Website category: auto
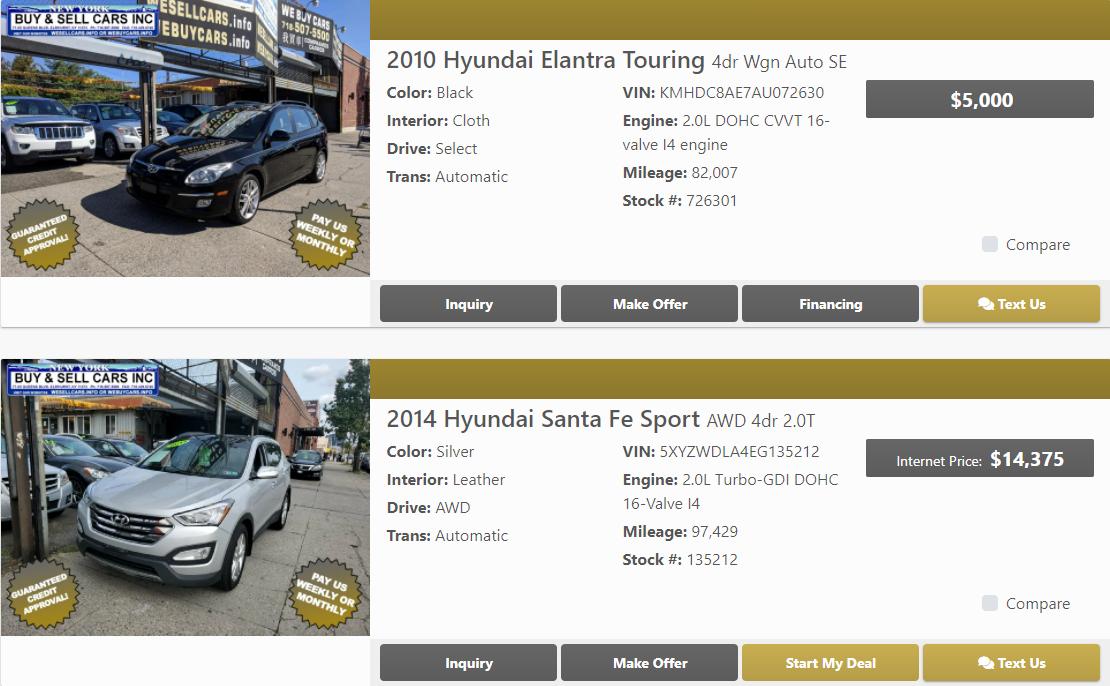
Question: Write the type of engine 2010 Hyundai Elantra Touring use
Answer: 2.0L DOHC CVVT 16-valve I4 engine

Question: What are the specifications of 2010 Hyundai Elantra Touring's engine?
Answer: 2.0L DOHC CVVT 16-valve I4 engine

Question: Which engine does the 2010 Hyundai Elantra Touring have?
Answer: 2.0L DOHC CVVT 16-valve I4 engine

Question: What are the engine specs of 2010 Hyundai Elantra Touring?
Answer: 2.0L DOHC CVVT 16-valve I4 engine

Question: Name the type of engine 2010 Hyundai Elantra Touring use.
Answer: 2.0L DOHC CVVT 16-valve I4 engine

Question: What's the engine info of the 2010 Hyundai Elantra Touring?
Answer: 2.0L DOHC CVVT 16-valve I4 engine

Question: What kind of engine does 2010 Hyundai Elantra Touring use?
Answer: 2.0L DOHC CVVT 16-valve I4 engine

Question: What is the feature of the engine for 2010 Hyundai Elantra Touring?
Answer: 2.0L DOHC CVVT 16-valve I4 engine

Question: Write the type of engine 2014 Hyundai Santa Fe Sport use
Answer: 2.0L Turbo-GDI DOHC 16-Valve I4

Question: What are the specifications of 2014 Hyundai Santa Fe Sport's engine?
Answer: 2.0L Turbo-GDI DOHC 16-Valve I4

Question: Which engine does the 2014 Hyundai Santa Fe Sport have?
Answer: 2.0L Turbo-GDI DOHC 16-Valve I4

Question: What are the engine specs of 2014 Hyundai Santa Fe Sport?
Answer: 2.0L Turbo-GDI DOHC 16-Valve I4

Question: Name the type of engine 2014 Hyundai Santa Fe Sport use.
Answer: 2.0L Turbo-GDI DOHC 16-Valve I4

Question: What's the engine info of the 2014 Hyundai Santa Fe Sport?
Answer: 2.0L Turbo-GDI DOHC 16-Valve I4

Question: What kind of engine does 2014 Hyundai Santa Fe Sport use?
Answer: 2.0L Turbo-GDI DOHC 16-Valve I4

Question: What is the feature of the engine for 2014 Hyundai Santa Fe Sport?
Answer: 2.0L Turbo-GDI DOHC 16-Valve I4

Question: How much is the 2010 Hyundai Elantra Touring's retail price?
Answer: $5,000

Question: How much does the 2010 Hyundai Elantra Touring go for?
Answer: $5,000

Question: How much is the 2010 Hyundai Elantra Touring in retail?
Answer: $5,000

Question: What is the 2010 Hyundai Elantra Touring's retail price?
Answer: $5,000

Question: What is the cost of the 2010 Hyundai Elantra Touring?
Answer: $5,000

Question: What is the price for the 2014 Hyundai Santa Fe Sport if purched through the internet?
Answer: $14,375

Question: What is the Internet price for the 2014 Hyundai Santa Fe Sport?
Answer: $14,375

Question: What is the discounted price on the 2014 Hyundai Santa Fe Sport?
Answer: $14,375

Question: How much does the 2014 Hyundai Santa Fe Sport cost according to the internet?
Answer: $14,375

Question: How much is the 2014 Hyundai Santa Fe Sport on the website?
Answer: $14,375

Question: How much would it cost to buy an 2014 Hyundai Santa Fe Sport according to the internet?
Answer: $14,375

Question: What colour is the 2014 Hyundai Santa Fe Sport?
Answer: Silver

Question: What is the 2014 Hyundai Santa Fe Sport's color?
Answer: Silver

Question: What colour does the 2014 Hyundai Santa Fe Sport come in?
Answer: Silver

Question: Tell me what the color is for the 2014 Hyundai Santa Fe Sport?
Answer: Silver

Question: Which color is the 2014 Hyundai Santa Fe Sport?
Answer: Silver

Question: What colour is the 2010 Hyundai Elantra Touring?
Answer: Black

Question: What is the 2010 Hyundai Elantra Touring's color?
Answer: Black

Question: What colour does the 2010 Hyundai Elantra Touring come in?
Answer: Black

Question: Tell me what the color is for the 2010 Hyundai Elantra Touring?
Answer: Black

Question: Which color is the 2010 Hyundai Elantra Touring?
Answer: Black

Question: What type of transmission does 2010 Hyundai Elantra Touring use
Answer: Automatic

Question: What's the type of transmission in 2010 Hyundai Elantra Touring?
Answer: Automatic

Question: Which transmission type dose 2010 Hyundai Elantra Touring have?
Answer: Automatic

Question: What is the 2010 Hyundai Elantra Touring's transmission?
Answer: Automatic

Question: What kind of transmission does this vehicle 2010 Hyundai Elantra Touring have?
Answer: Automatic

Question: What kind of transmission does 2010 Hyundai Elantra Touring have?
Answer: Automatic

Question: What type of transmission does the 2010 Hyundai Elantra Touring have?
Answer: Automatic

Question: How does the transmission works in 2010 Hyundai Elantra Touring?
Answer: Automatic

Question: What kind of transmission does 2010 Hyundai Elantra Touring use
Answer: Automatic

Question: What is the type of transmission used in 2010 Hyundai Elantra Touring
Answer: Automatic

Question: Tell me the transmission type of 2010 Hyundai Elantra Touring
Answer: Automatic

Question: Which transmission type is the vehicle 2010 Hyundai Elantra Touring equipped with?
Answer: Automatic

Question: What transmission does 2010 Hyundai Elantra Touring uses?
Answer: Automatic

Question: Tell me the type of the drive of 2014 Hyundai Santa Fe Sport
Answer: AWD

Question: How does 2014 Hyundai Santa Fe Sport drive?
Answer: AWD

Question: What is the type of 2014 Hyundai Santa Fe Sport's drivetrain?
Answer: AWD

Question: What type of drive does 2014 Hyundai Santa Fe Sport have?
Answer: AWD

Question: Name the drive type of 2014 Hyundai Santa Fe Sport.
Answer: AWD

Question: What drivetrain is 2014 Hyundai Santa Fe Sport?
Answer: AWD

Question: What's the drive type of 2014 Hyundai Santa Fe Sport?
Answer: AWD

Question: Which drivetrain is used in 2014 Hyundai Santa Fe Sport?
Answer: AWD

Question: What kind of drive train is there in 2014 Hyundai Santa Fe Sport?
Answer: AWD

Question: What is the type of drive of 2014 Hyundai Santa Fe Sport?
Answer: AWD

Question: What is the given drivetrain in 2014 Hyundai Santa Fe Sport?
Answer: AWD

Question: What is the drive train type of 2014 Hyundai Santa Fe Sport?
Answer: AWD

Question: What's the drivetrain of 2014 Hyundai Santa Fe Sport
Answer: AWD

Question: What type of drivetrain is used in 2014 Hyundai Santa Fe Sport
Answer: AWD